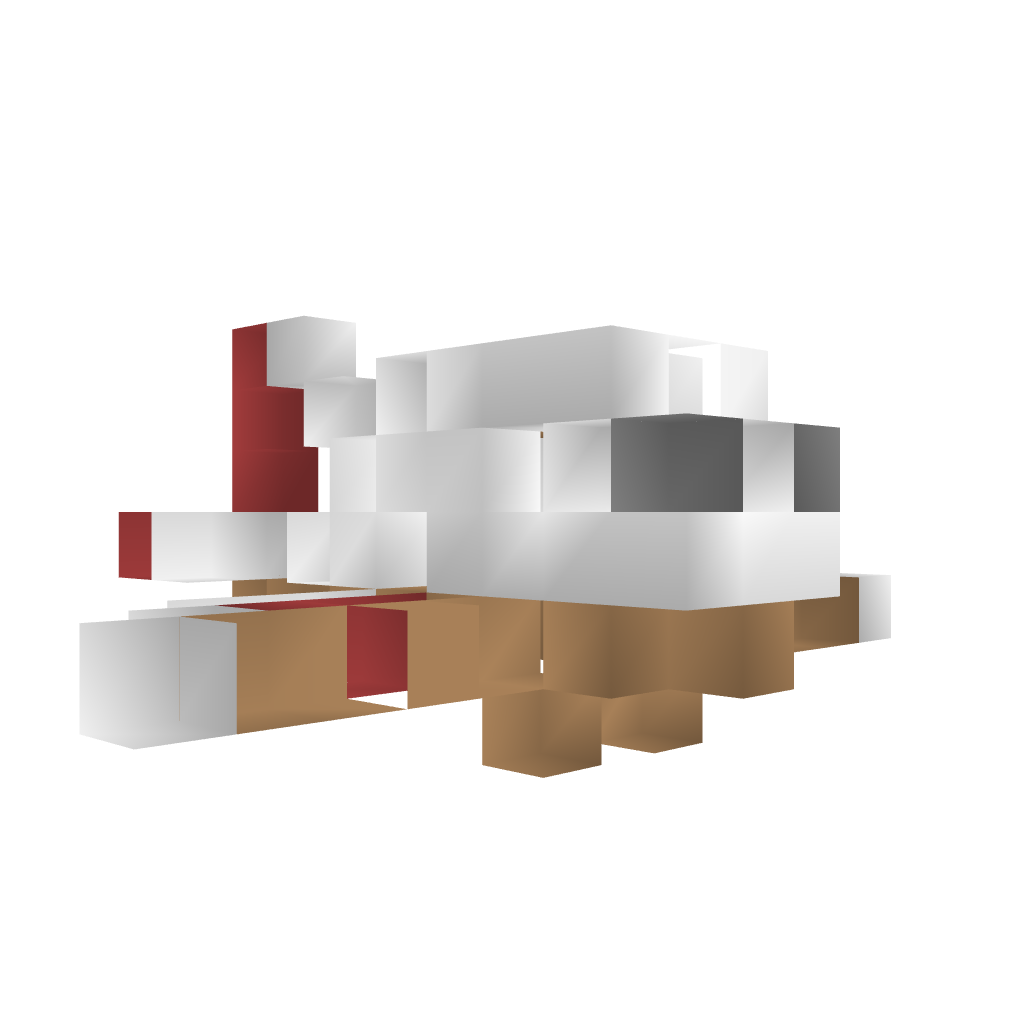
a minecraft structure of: Fighter Bf 109 A1 bad low quality